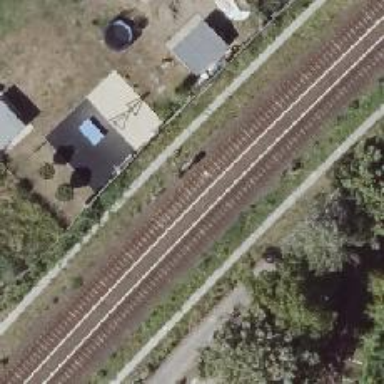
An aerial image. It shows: Railway signal.